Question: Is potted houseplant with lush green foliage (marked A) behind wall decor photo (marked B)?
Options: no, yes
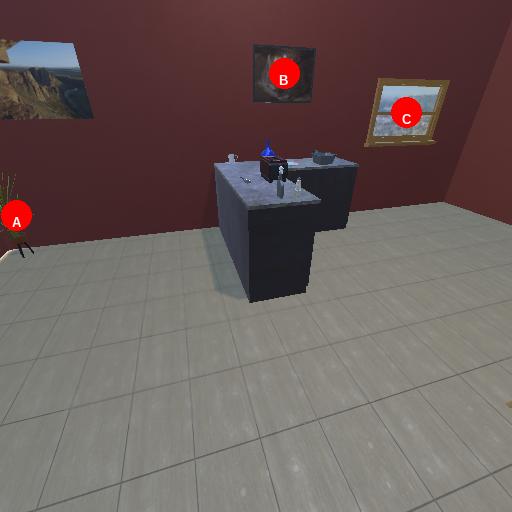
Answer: no